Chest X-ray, PA view. Patient: 48 years old, sex M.
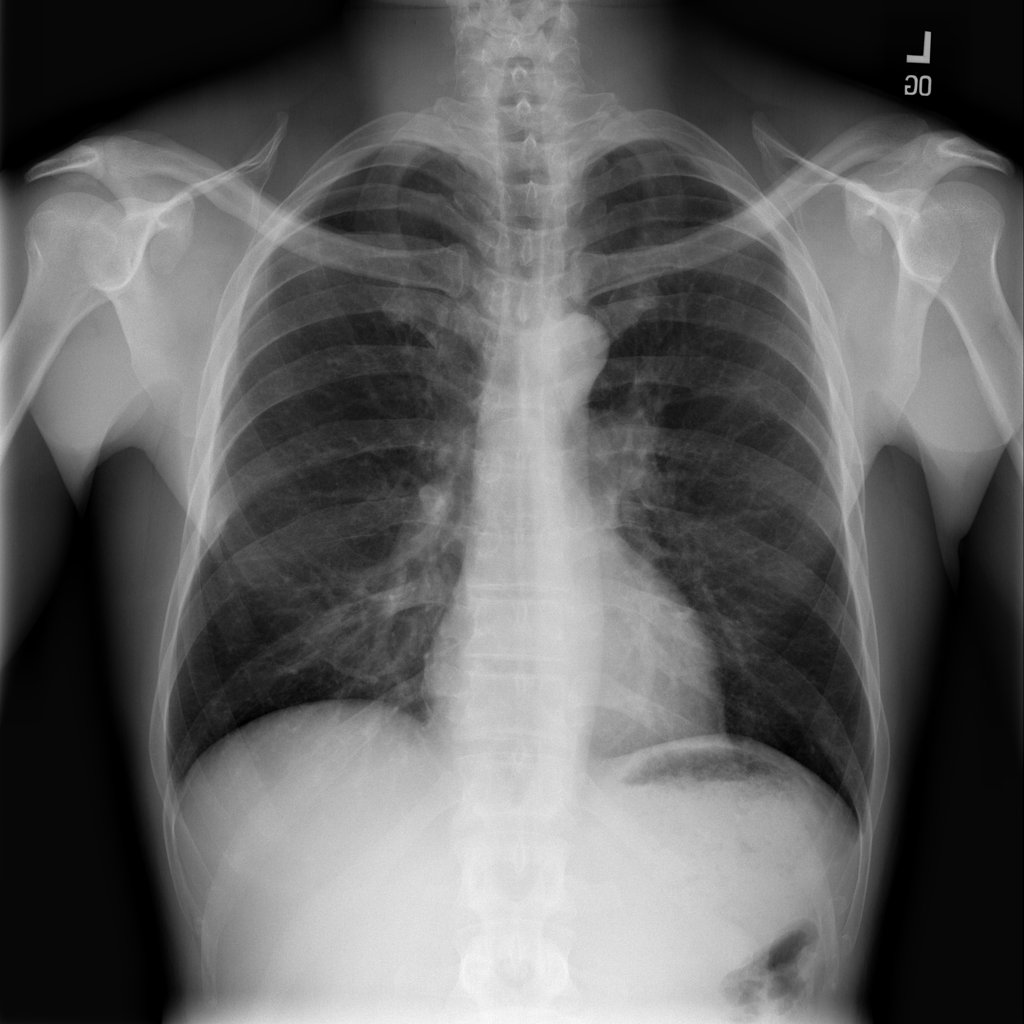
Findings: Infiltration